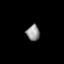
Tissue: prostate
Cell type: T cells
Senescence score: 0.307
Nuclear area (px): 203
Mean DAPI intensity: 146.788